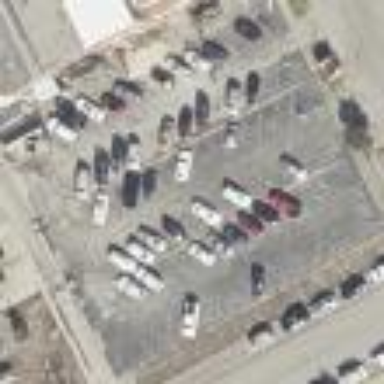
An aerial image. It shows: Parking area with surface.